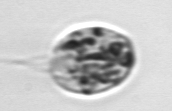
Label: Amoeba